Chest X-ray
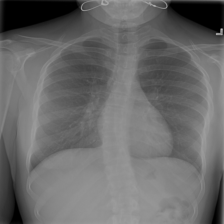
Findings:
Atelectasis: negative
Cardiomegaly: negative
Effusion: negative
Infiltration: positive
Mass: negative
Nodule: negative
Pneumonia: negative
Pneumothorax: negative
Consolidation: negative
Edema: negative
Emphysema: negative
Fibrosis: negative
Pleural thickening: negative
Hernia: negative